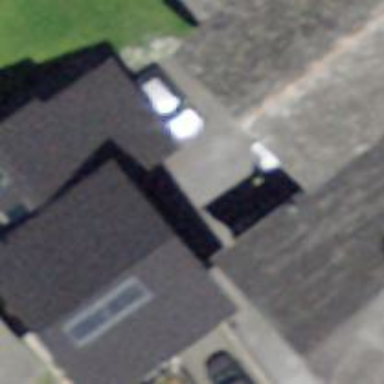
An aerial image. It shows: Simple house.